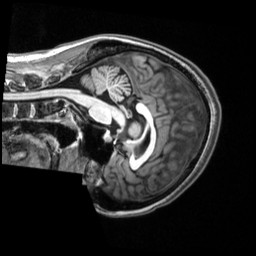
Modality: T1w
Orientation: sagittal
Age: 20
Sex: female
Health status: healthy
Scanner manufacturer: siemens
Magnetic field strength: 3 T
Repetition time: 2.53 s
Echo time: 0.00339 s